Aerial crown-view tile of a tropical tree (Barro Colorado Island, Panama), acquired 20250124:
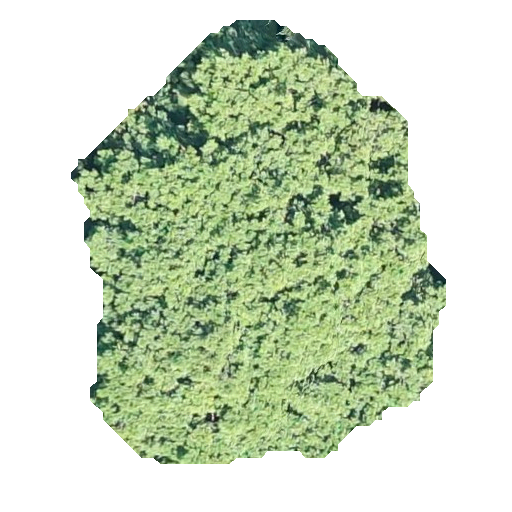
Species: Simarouba amara
GBIF accepted scientific name: Simarouba amara
Crown area: 182.533 m²